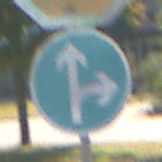
Verkehrszeichen: VorgeschriebeneFahrtrichtungGeradeausOderRechts
Zusatzzeichen oben: Stop
Umgebung: Outdoor, Urban
Tageszeit: Midday
Wetter: Clear
Licht: Natural
Jahreszeit: NotSpecified
Kontrast: HighContrast